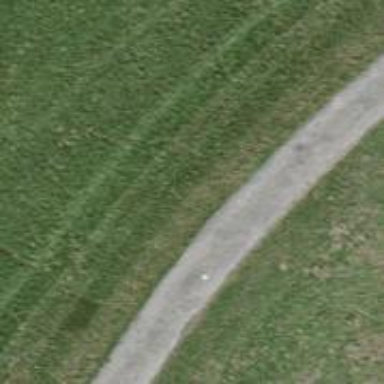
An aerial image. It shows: Track with grade 3 surface.